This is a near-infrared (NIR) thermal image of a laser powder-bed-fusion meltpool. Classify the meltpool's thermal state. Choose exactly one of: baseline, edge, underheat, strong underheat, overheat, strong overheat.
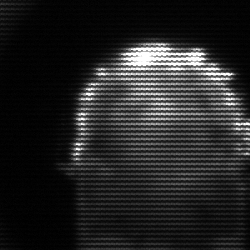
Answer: baseline